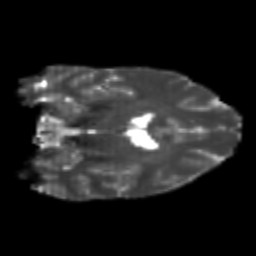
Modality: T2w
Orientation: coronal
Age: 22
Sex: male
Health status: healthy
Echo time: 0.074 s